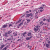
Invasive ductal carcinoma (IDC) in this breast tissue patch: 0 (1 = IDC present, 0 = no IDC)